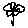
Label: flower